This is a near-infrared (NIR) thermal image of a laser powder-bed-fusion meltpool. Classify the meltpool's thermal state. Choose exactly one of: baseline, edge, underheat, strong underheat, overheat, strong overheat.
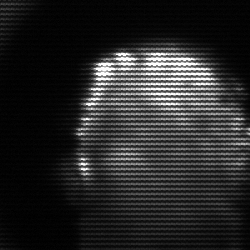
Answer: baseline